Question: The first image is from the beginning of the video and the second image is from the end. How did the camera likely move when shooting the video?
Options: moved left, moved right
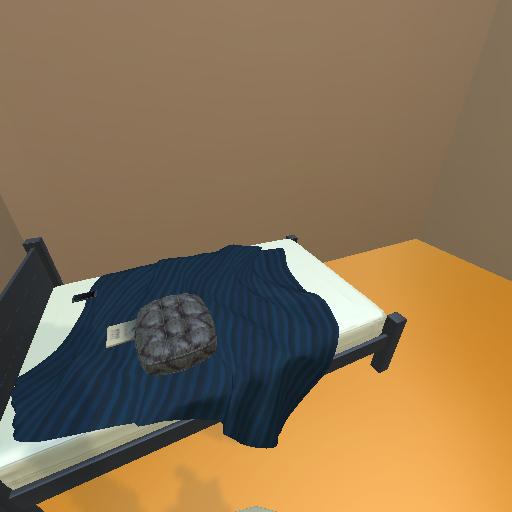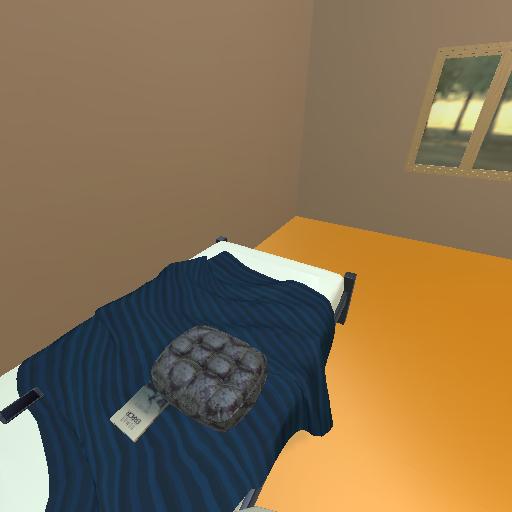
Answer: moved left